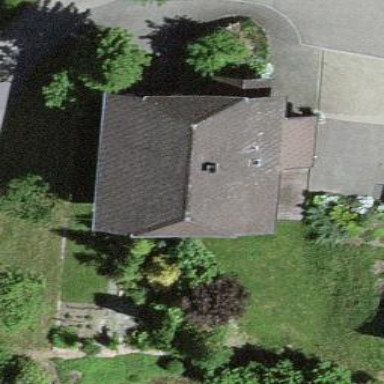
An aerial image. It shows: Residential building.